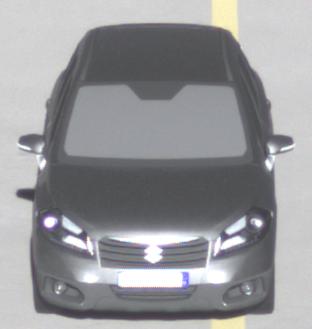
Make: Suzuki
Model: SX4 S-Cross 1.6
Detailed model: SX4 (II) S-Cross
Model produced from: 2013/10
Model produced until: 2015/08
Doors: 5
Color: gray
Road condition: dry road
Daytime: morning or afternoon
Contrast: high contrast